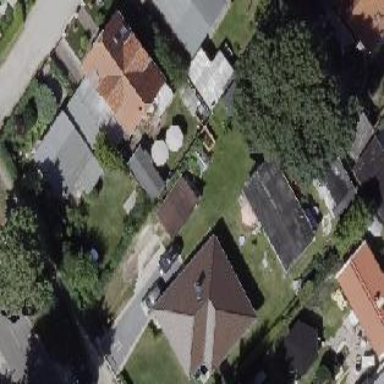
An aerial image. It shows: Detached building with hipped roof shape.